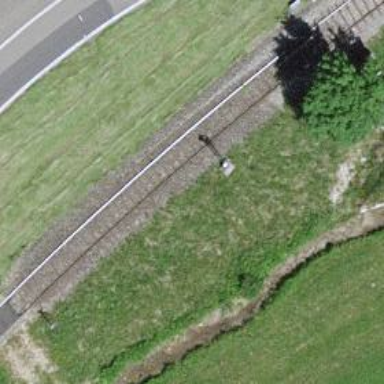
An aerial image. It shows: Railway signal.